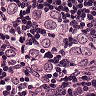
Metastatic tissue present: yes